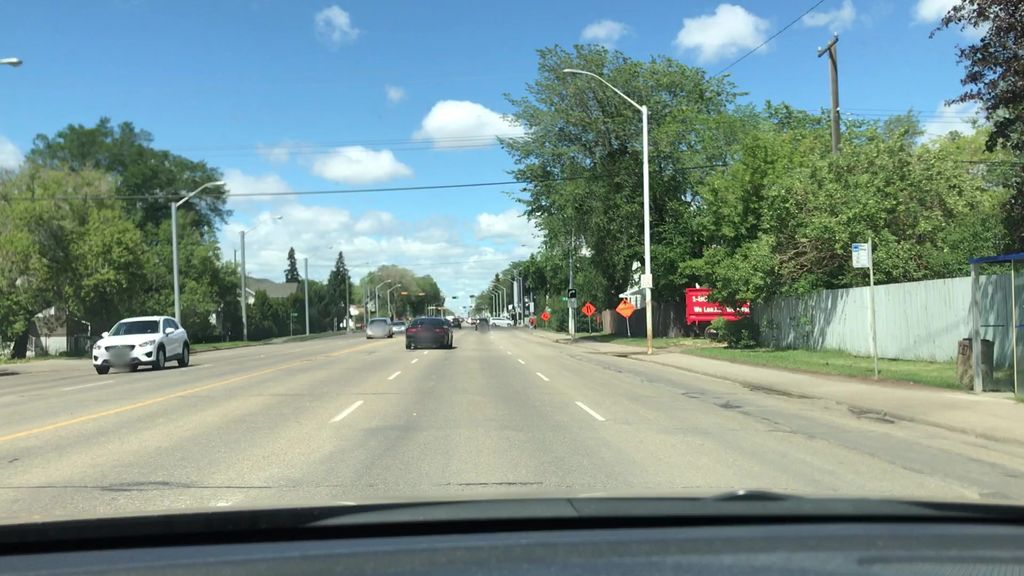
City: edmonton